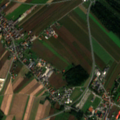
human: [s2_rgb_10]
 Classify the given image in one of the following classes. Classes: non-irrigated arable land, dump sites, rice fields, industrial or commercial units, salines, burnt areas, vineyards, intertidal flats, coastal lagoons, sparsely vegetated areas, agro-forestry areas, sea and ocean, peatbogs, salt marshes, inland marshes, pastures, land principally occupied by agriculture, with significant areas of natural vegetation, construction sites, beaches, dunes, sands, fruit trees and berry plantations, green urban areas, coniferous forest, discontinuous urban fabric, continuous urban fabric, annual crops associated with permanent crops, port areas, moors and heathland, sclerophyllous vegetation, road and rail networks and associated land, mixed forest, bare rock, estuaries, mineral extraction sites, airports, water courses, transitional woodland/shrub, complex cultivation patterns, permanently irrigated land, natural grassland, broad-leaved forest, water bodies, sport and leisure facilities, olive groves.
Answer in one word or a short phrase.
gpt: discontinuous urban fabric, non-irrigated arable land, land principally occupied by agriculture, with significant areas of natural vegetation, mixed forest